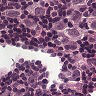
Metastatic tissue present: yes